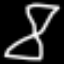
Label: hourglass